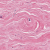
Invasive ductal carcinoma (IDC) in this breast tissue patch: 0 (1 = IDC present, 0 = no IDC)